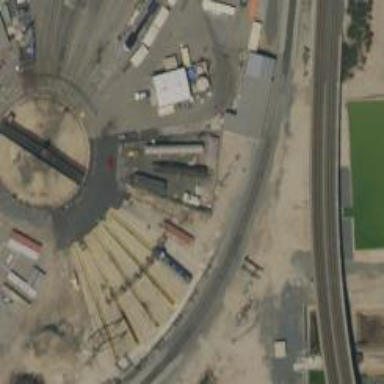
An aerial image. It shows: Railway yard used for servicing trains.